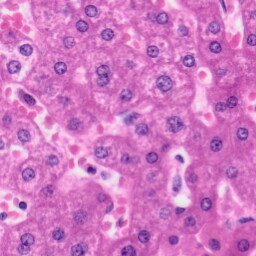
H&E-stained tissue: Liver